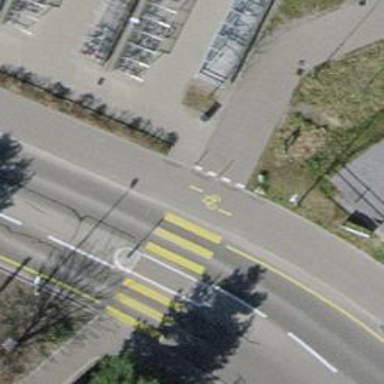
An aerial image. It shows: Bollard.